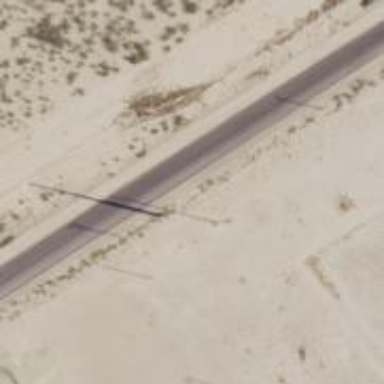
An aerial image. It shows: Power pole.